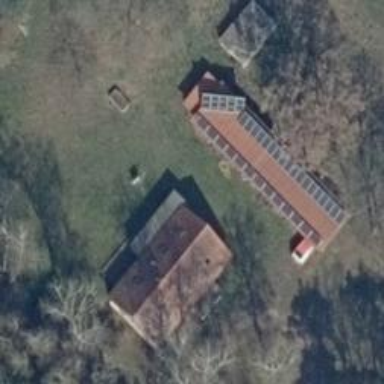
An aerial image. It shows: Solar photovoltaic panel generator producing electricity as small installation.